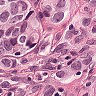
Metastatic tissue present: yes